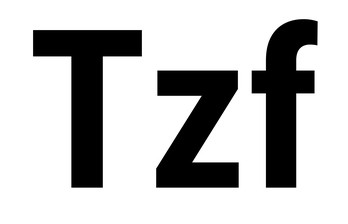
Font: Roboto_Condensed_Bold